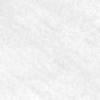
Label: no_change